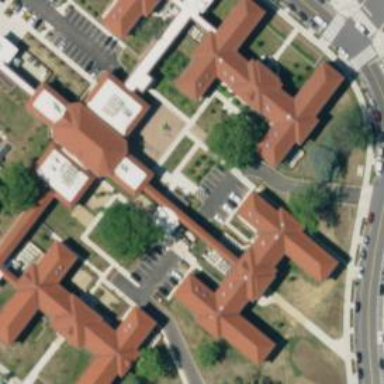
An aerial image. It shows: Historic hospital building.